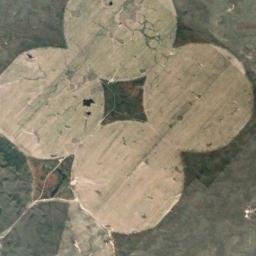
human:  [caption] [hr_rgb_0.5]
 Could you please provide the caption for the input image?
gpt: Four neatly arranged earth-colored circular farmlands .

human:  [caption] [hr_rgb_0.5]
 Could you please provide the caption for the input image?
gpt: Four khaki circular farmlands and two green circular farmlands are neatly arranged on the wasteland .

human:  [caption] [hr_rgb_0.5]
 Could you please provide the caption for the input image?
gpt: More than twenty round farms of the same size are neatly arranged .

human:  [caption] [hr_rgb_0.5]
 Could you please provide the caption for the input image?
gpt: There are some bare circle farmland in the green land .

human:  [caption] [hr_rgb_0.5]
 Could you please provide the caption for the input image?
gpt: There are four yellow circular farmlands of the same size .